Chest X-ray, PA view. Patient: 44 years old, sex M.
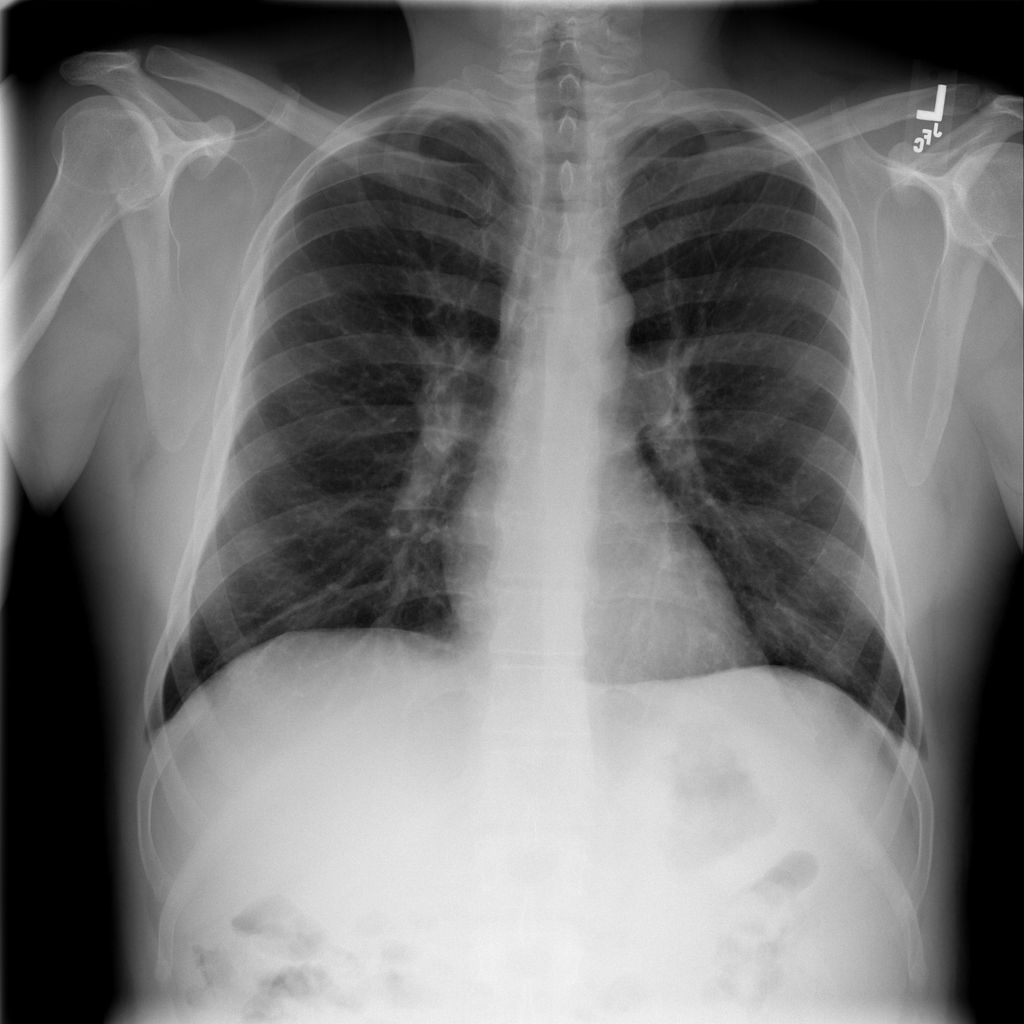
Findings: No Finding